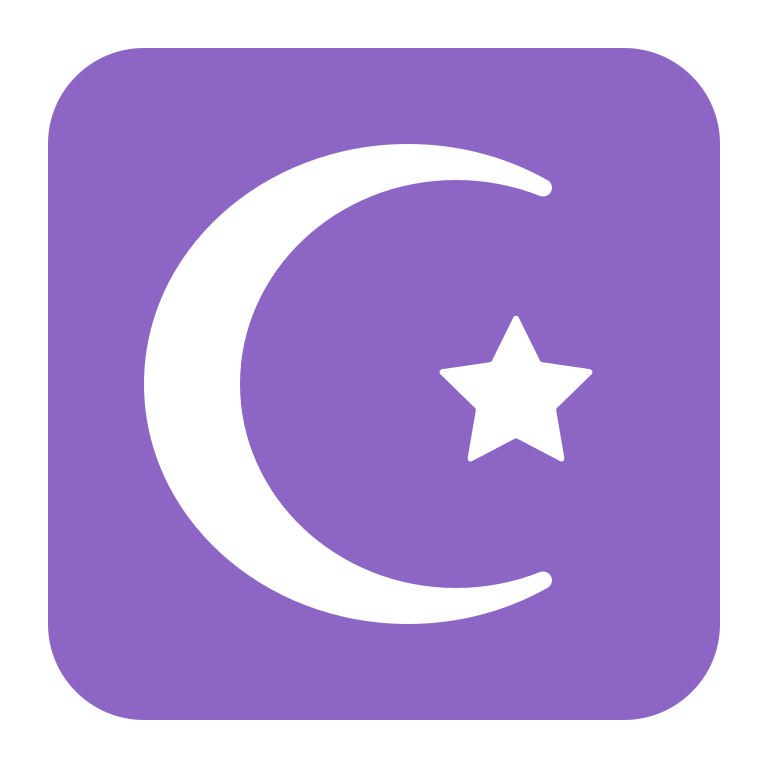
star and crescent flat